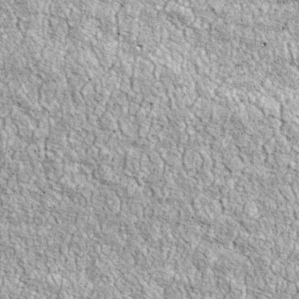
Label: non_frost